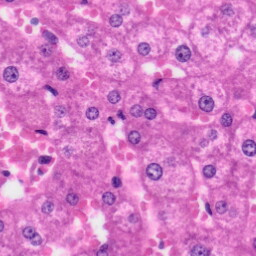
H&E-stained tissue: Liver